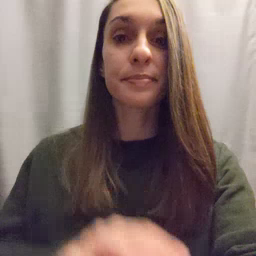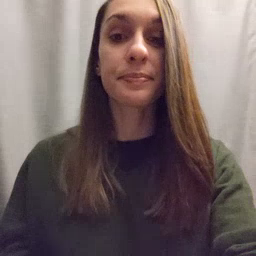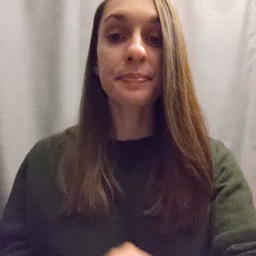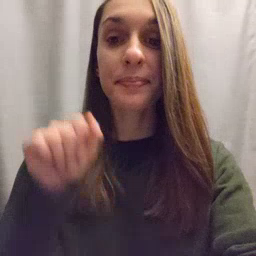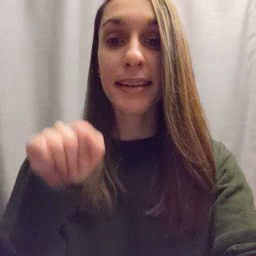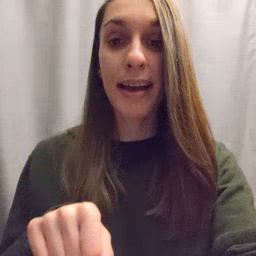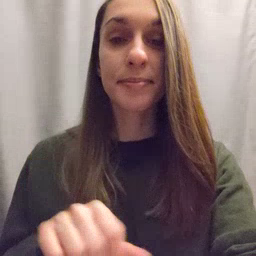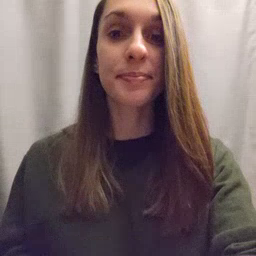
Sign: can